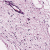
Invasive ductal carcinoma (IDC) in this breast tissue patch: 0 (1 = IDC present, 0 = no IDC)